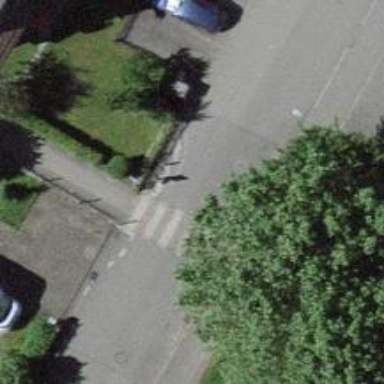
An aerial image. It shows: Uncontrolled crossing with sett surface.